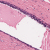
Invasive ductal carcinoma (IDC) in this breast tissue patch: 0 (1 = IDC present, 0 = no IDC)